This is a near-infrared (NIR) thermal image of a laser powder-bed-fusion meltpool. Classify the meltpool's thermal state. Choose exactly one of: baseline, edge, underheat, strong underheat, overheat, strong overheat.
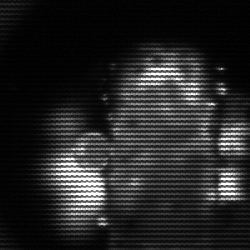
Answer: strong underheat